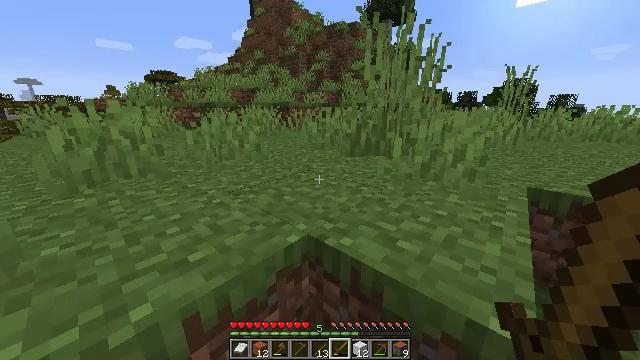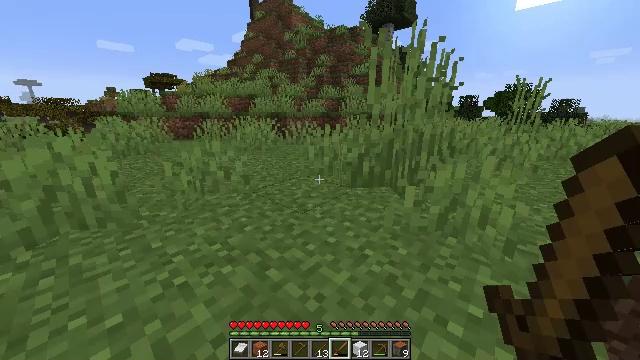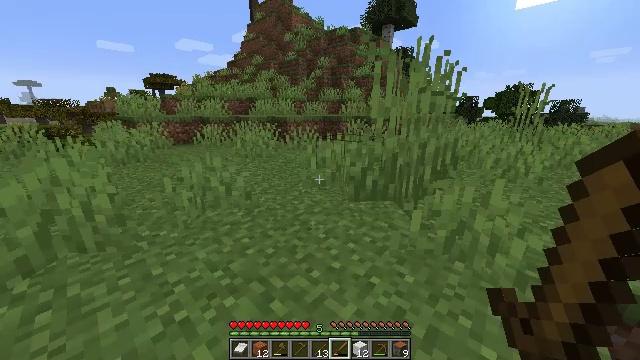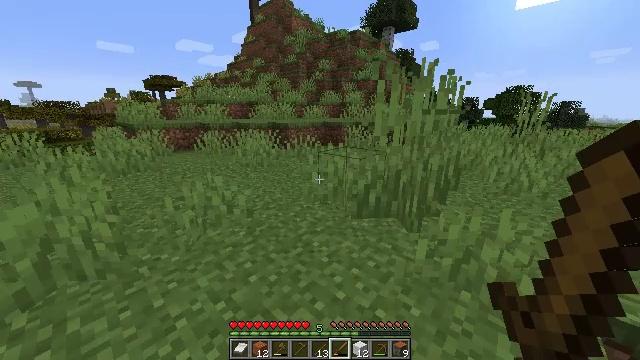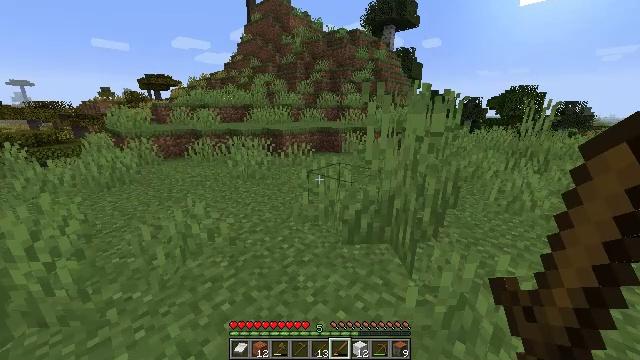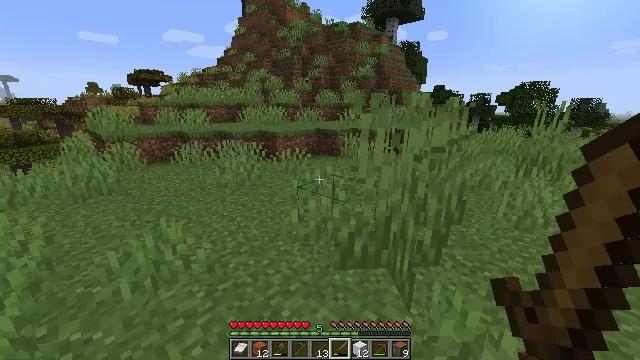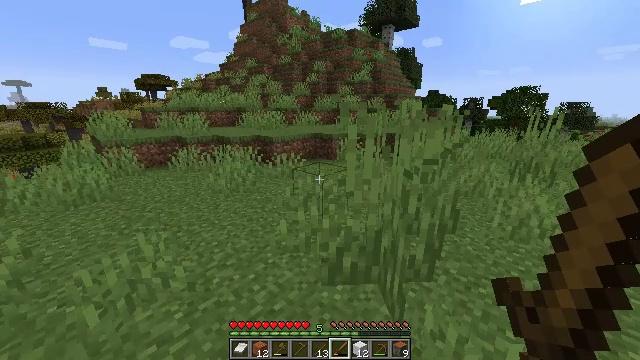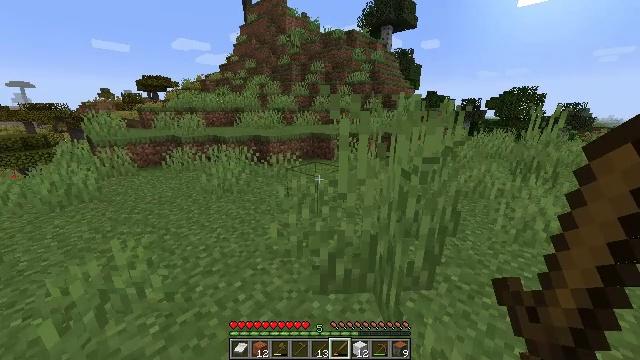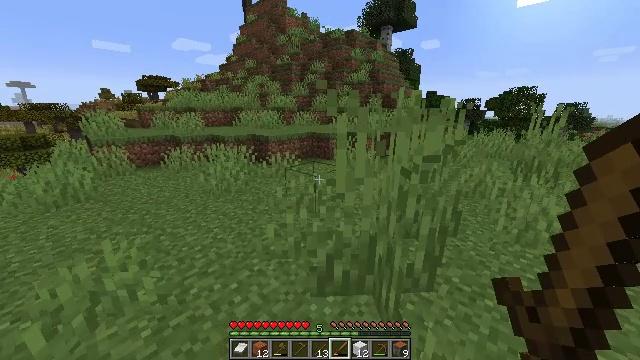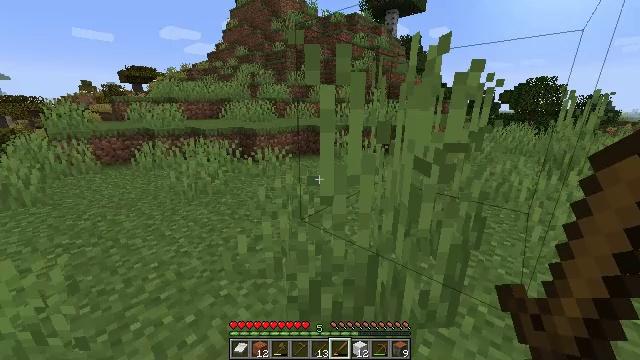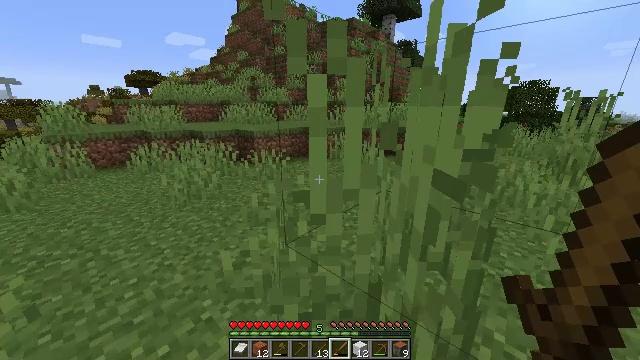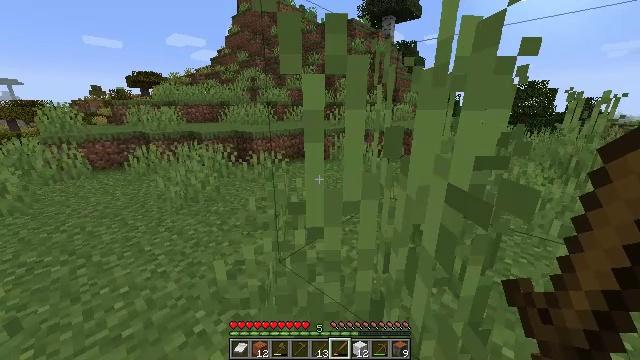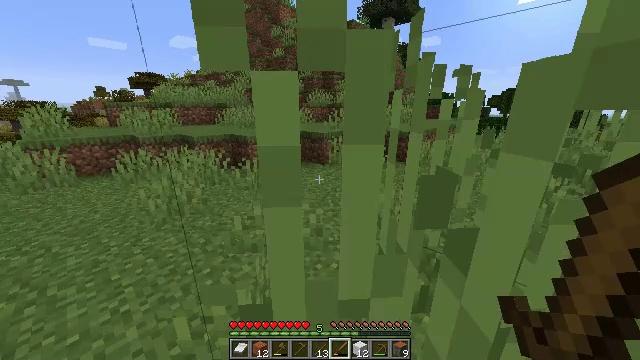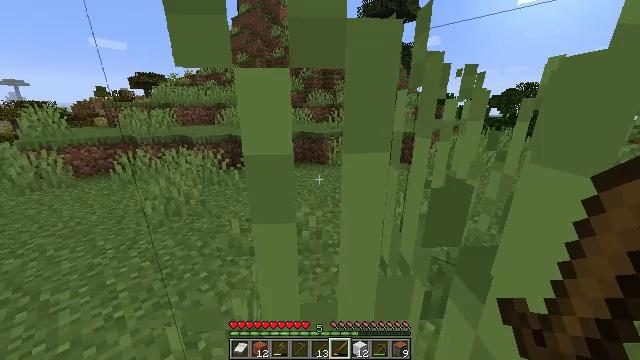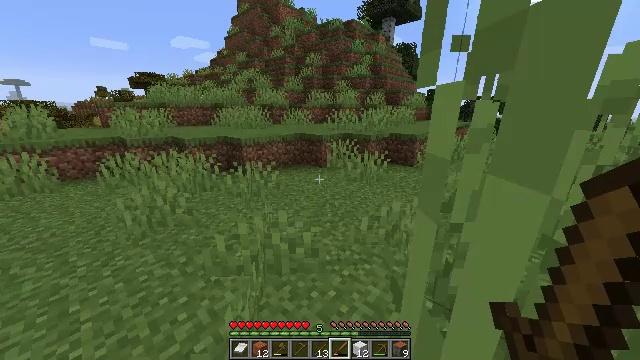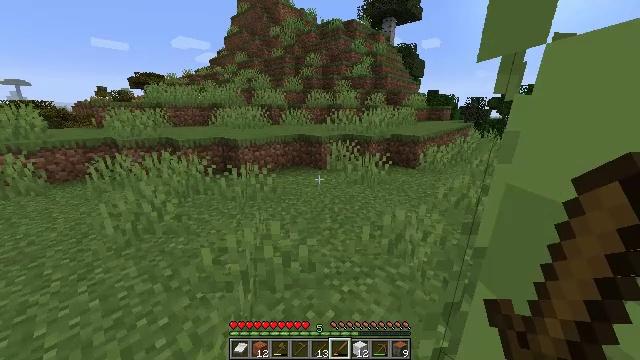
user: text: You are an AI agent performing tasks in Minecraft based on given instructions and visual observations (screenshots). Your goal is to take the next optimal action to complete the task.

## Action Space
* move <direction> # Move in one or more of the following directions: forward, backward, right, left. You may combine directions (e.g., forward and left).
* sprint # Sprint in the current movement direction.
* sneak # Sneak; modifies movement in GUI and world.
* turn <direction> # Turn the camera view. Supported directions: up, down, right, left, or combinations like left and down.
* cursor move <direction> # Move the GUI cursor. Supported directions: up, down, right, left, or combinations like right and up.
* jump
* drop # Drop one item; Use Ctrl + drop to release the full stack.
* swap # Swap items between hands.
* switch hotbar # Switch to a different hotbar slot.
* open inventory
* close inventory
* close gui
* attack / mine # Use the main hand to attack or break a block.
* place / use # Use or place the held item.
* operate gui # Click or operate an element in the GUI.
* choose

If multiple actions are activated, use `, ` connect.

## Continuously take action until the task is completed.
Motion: motion action
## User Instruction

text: Collect acacia logs by breaking the tree.
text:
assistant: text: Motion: move forward, sprint, jump
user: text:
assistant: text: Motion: move forward, sprint, jump
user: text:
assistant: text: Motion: move forward, sprint, jump
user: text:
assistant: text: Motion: move forward, sprint, jump
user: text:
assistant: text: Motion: move forward, sprint
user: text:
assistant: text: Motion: move forward, sprint
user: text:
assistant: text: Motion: move forward, sprint
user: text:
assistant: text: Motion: move forward, sprint
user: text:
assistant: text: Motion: move forward, sprint
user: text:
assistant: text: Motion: move forward, sprint
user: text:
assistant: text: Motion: move forward, sprint
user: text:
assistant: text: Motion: move forward, sprint
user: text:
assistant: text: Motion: move forward, sprint
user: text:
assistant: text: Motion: move forward, sprint
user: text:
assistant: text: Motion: move forward, sprint
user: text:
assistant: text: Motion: move forward, sprint
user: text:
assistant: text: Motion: move forward, sprint
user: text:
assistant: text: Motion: move forward, sprint
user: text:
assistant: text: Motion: move forward, sprint
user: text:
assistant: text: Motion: move forward, sprint, turn left
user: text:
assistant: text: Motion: move forward, sprint
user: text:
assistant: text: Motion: move forward, sprint
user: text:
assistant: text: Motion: move forward, sprint
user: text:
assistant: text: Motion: move forward, sprint
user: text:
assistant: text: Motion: move forward, sprint
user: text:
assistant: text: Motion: move forward, sprint
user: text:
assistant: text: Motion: move forward, sprint
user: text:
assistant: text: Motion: move forward, sprint
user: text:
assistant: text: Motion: move forward, sprint
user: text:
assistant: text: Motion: move forward, sprint